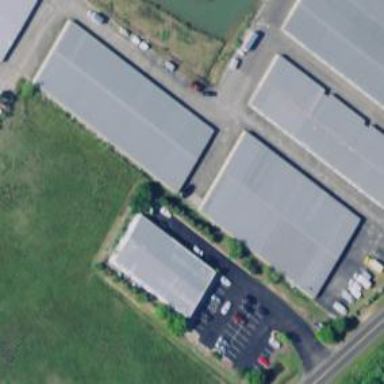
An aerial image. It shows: Building that serves as storage rental shop.